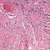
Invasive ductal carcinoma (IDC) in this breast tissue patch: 1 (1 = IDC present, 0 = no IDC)